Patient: sex F, age 43
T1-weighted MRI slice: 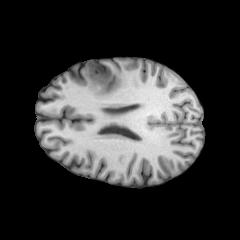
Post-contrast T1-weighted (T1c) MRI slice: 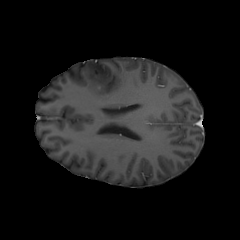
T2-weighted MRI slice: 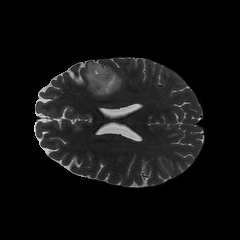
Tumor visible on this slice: yes
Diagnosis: Oligodendroglioma, IDH-mutant, 1p/19q-codeleted
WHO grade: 2